Field crop: maize
Growth stage: 2
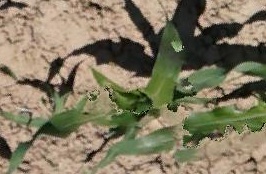
Species: maize